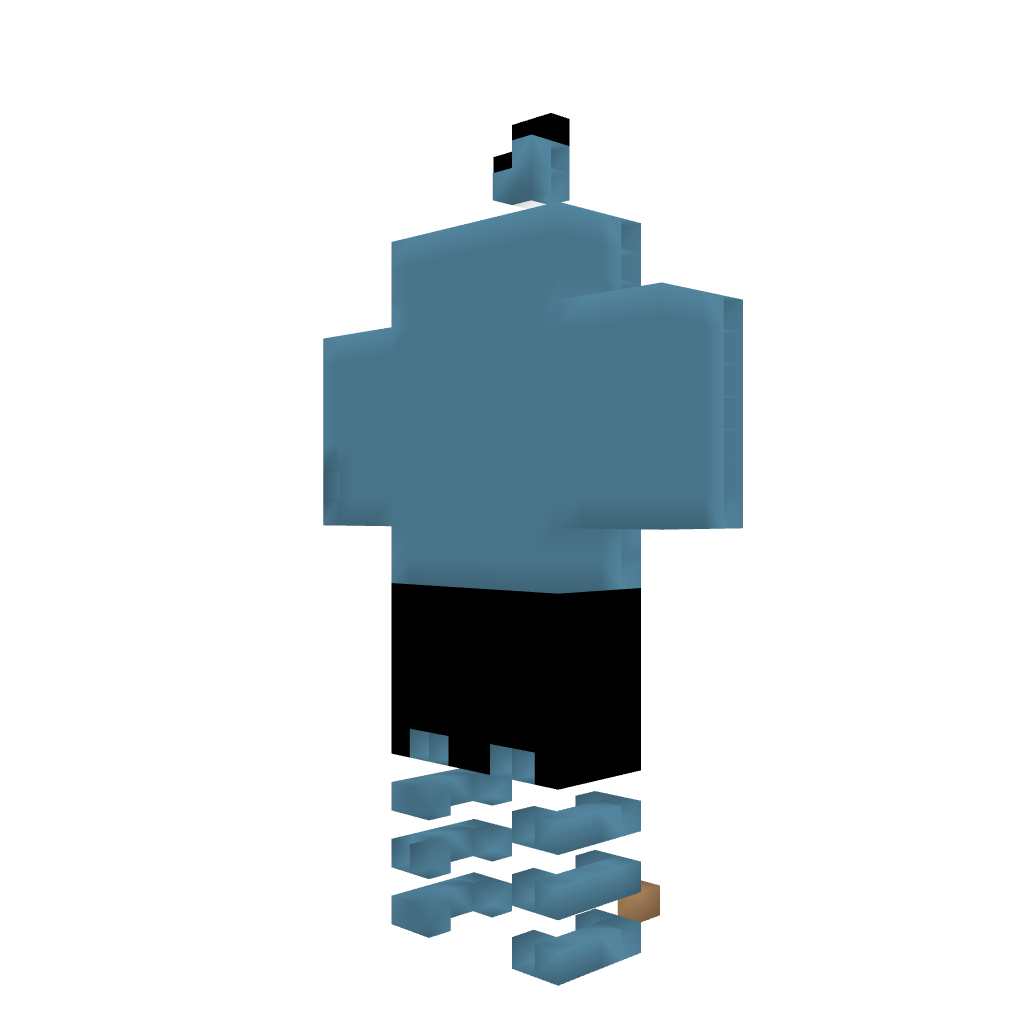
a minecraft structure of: Statue - Jessi bad low quality